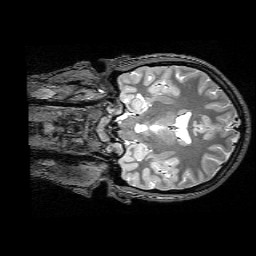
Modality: T2w
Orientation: coronal
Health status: healthy
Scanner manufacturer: siemens
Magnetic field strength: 3 T
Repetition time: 4.8 s
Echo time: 0.458 s